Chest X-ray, AP view. Patient: 61 years old, sex M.
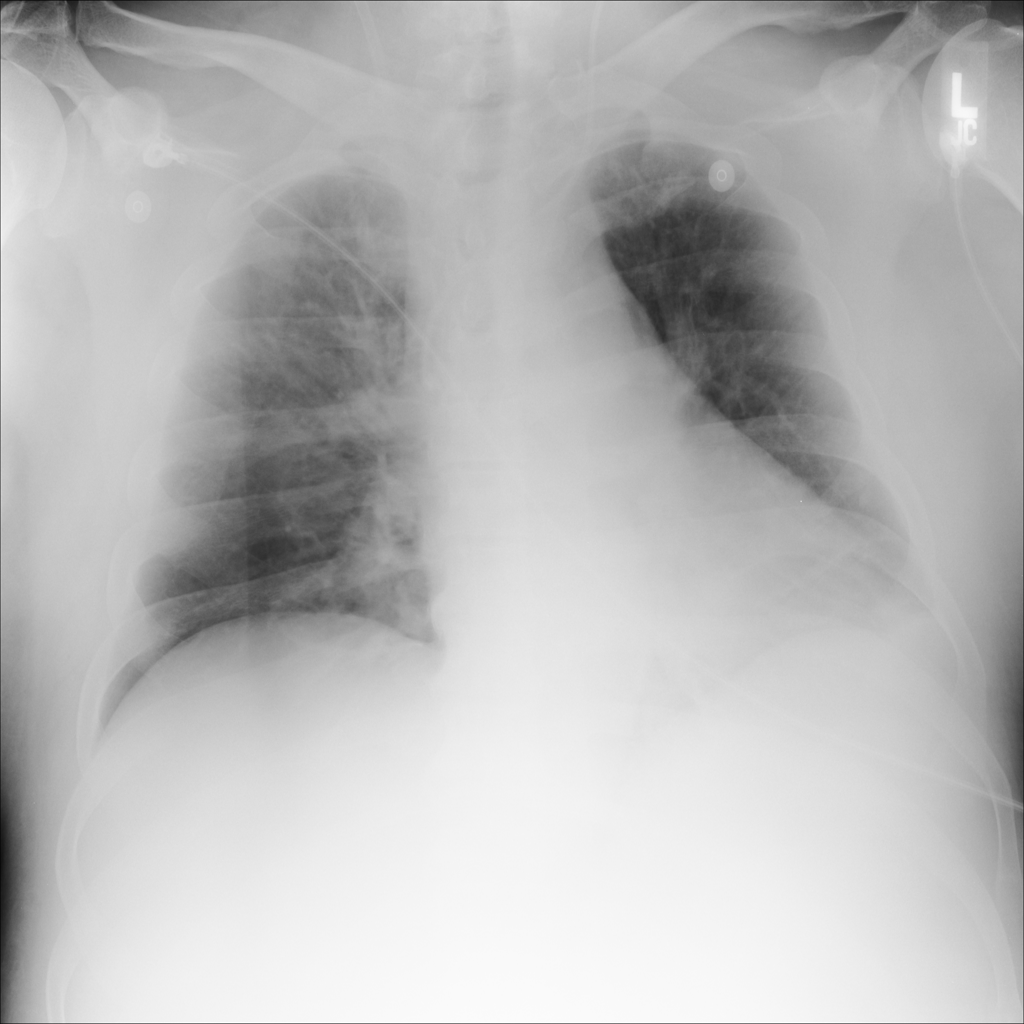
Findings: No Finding